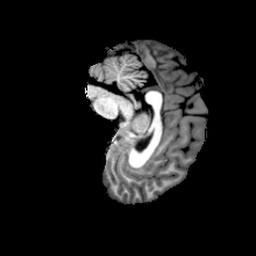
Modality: T1w
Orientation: sagittal
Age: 18
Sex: female
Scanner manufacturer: philips
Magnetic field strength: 3 T
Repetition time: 0.0082 s
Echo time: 0.0037 s